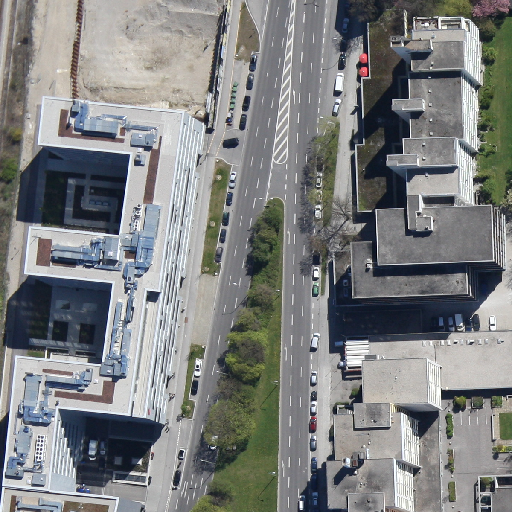
Referring expression: light-duty vehicle